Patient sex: F
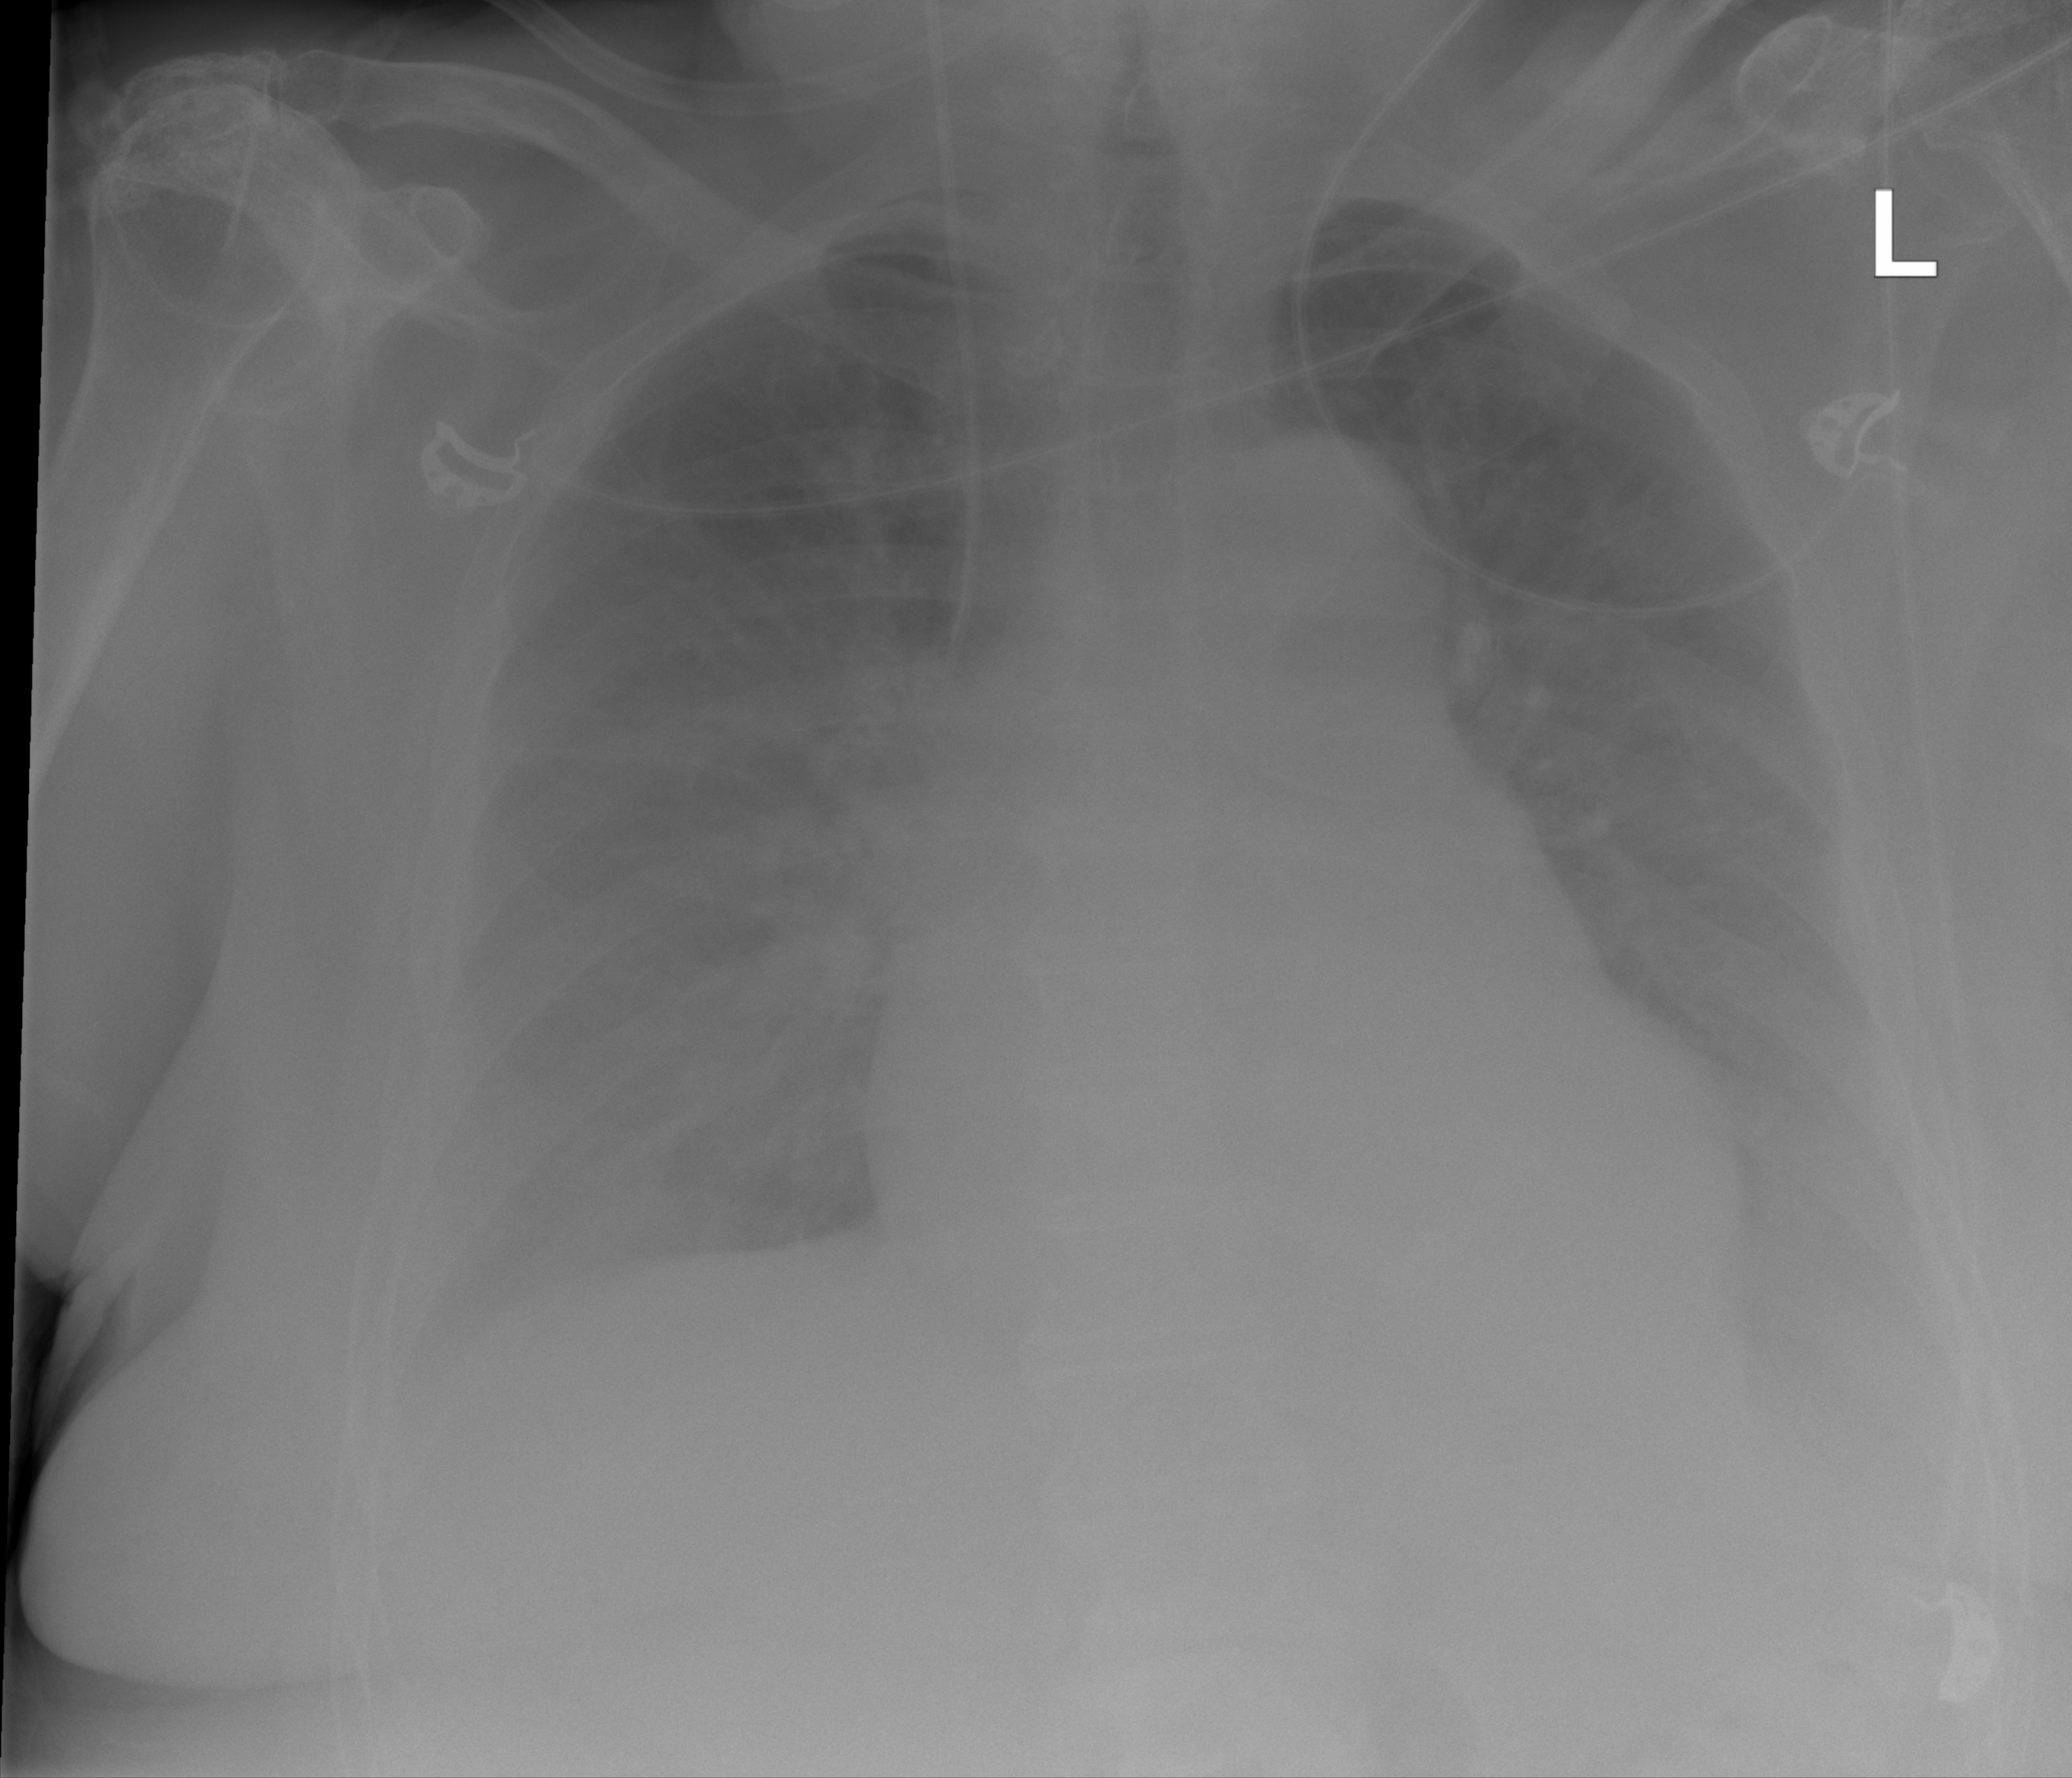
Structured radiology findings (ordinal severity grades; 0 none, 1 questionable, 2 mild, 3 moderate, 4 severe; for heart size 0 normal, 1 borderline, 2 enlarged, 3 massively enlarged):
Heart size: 2
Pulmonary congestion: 3
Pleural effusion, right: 2
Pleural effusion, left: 2
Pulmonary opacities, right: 2
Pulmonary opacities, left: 2
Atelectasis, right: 2
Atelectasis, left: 2